Question: I am developing a GUI using R and GTK2 and created something as shown in the photo.
Here's the script:
'''
library(RGtk2)
rm(list=ls())
window.master <- gtkWindow("toplevel",show=FALSE)
window.master$setDefaultSize(1024,768)
window.master$set(title="Window Name")
forms.notebook <- gtkNotebook()
forms.notebook$setTabPos("top")
form1.notebook <- gtkNotebook()
form1.notebook$setTabPos("top")
form1.boxp1.y3 <- gtkVBox(FALSE,3)
form1.framep1y1 <- gtkFrame("AAA")
form1.boxp1y1.2y <- gtkVBox(FALSE,2)
form1.boxp1y1.y1.4x <- gtkHBox(FALSE,4)
form1.boxp1y1.y1.4x$packStart(gtkLabel("BBB"),FALSE,FALSE)
form1.boxp1y1.y1.4x$packStart(gtkEntry(),TRUE,TRUE)
form1.boxp1y1.y1.4x$packStart(gtkLabel("CCC"),FALSE,FALSE)
form1.boxp1y1.y1.4x$packStart(gtkEntry(),TRUE,TRUE)
form1.boxp1y1.y2.4x <- gtkHBox(FALSE,4)
form1.boxp1y1.y2.4x$packStart(gtkLabel("DDD"),FALSE,FALSE)
form1.boxp1y1.y2.4x$packStart(gtkEntry(),TRUE,TRUE)
form1.boxp1y1.y2.4x$packStart(gtkLabel("EEE"),FALSE,FALSE)
form1.boxp1y1.y2.4x$packStart(gtkEntry(),TRUE,TRUE)
form1.boxp1y1.2y$add(form1.boxp1y1.y1.4x)
form1.boxp1y1.2y$add(form1.boxp1y1.y2.4x)
form1.framep1y1$add(form1.boxp1y1.2y)
form1.framep1y2 <- gtkFrame("FFF")
form1.boxp1y2.2y <- gtkVBox(FALSE,2)
### 1nd row ###
form1.boxp1y1.y1.6x <- gtkHBox(FALSE,6)
form1.boxp1y1.y1.6x$packStart(gtkLabel("GGG"),FALSE,FALSE)
form1.boxp1y1.y1.6x$packStart(gtkEntry(),TRUE,TRUE)
form1.boxp1y1.y1.6x$packStart(gtkLabel("HHH"),FALSE,FALSE)
form1.boxp1y1.y1.6x$packStart(gtkEntry(),FALSE,FALSE)
form1.boxp1y1.y1.6x$packStart(gtkLabel("III"),FALSE,FALSE)
form1.boxp1y1.y1.6x$packStart(gtkEntry(),FALSE,FALSE)
### 2nd row ###
form1.boxp1y1.y2.4x <- gtkHBox(FALSE,4)
form1.boxp1y1.y2.4x$packStart(gtkLabel("JJJ"),FALSE,FALSE)
form1.boxp1y1.y2.4x$packStart(gtkEntry(),TRUE,TRUE)
form1.boxp1y1.y2.4x$packStart(gtkLabel("KKK"),FALSE,FALSE)
form1.boxp1y1.y2.4x$packStart(gtkEntry(),TRUE,TRUE)
### 3nd row ###
form1.boxp1y1.y3.4x <- gtkHBox(FALSE,4)
form1.boxp1y1.y3.4x$packStart(gtkLabel("LLL"),FALSE,FALSE)
form1.boxp1y1.y3.4x$packStart(gtkEntry(),TRUE,TRUE)
form1.boxp1y1.y3.4x$packStart(gtkLabel("MMM"),FALSE,FALSE)
form1.boxp1y1.y3.4x$packStart(gtkEntry(),TRUE,TRUE)
form1.boxp1y2.2y$add(form1.boxp1y1.y1.6x)
form1.boxp1y2.2y$add(form1.boxp1y1.y2.4x)
form1.boxp1y2.2y$add(form1.boxp1y1.y3.4x)
form1.framep1y2$add(form1.boxp1y2.2y)
form1.framep1y3 <- gtkFrame("NNN")
form1.boxp1y3.2y <- gtkVBox(FALSE,2)
### 1nd row ###
form1.boxp1y3.y1.6x <- gtkHBox(FALSE,6)
form1.boxp1y3.y1.6x$packStart(gtkLabel("OOO"),FALSE,FALSE)
form1.boxp1y3.y1.6x$packStart(gtkEntry(),TRUE,TRUE)
form1.boxp1y3.y1.6x$packStart(gtkLabel("PPP"),FALSE,FALSE)
form1.boxp1y3.y1.6x$packStart(gtkEntry(),FALSE,FALSE)
form1.boxp1y3.y1.6x$packStart(gtkLabel("QQQ"),FALSE,FALSE)
form1.boxp1y3.y1.6x$packStart(gtkEntry(),FALSE,FALSE)
### 2nd row ###
form1.boxp1y3.y2.2x <- gtkHBox(FALSE,2)
form1.boxp1y3.y2.2x$packStart(gtkCheckButton("RRR"),TRUE,TRUE)
form1.boxp1y3.y2.2x$packStart(gtkCheckButton("SSS"),TRUE,TRUE)
form1.boxp1y3.2y$add(form1.boxp1y3.y1.6x)
form1.boxp1y3.2y$add(form1.boxp1y3.y2.2x)
form1.framep1y3$add(form1.boxp1y3.2y)
form1.boxp1.y3$packStart(form1.framep1y1,FALSE,FALSE)
form1.boxp1.y3$packStart(form1.framep1y2,FALSE,FALSE)
form1.boxp1.y3$packStart(form1.framep1y3,FALSE,FALSE)
form1.boxp2.ud <- gtkVBox(FALSE,2)
form1.framep2f1 <- gtkFrame("TTT")
form1.framep2f2 <- gtkFrame("UUU")
form1.boxp2.ud$add(form1.framep2f1)
form1.boxp2.ud$add(form1.framep2f2)
form1.boxp3.ud <- gtkVBox(FALSE,1)
form1.framep3f1 <- gtkFrame("VVV")
form1.boxp3.ud$add(form1.framep3f1)
form1.boxp4.ud <- gtkVBox(FALSE,1)
form1.framep4f1 <- gtkFrame("WWW")
form1.boxp4.ud$add(form1.framep4f1)
form1.boxp5.ud <- gtkVBox(FALSE,1)
form1.framep5f1 <- gtkFrame("XXX")
form1.boxp5.ud$add(form1.framep5f1)
form1.notebook$add(form1.boxp1.y3)
form1.notebook$add(form1.boxp2.ud)
form1.notebook$add(form1.boxp3.ud)
form1.notebook$add(form1.boxp4.ud)
form1.notebook$add(form1.boxp5.ud)
forms.notebook$add(form1.notebook)
window.master$add(forms.notebook)
window.master$show()
'''
I have a few questions:
1. How to change the tab name? (I can't use Page1,Page2,Page3 everywhere)
2. How to add spacer between each row/frame?
3. I want to display information from the dataframe into the gtkEntry field, I think I need to give label of the gtkEntry field, how can I do that?
Thanks.

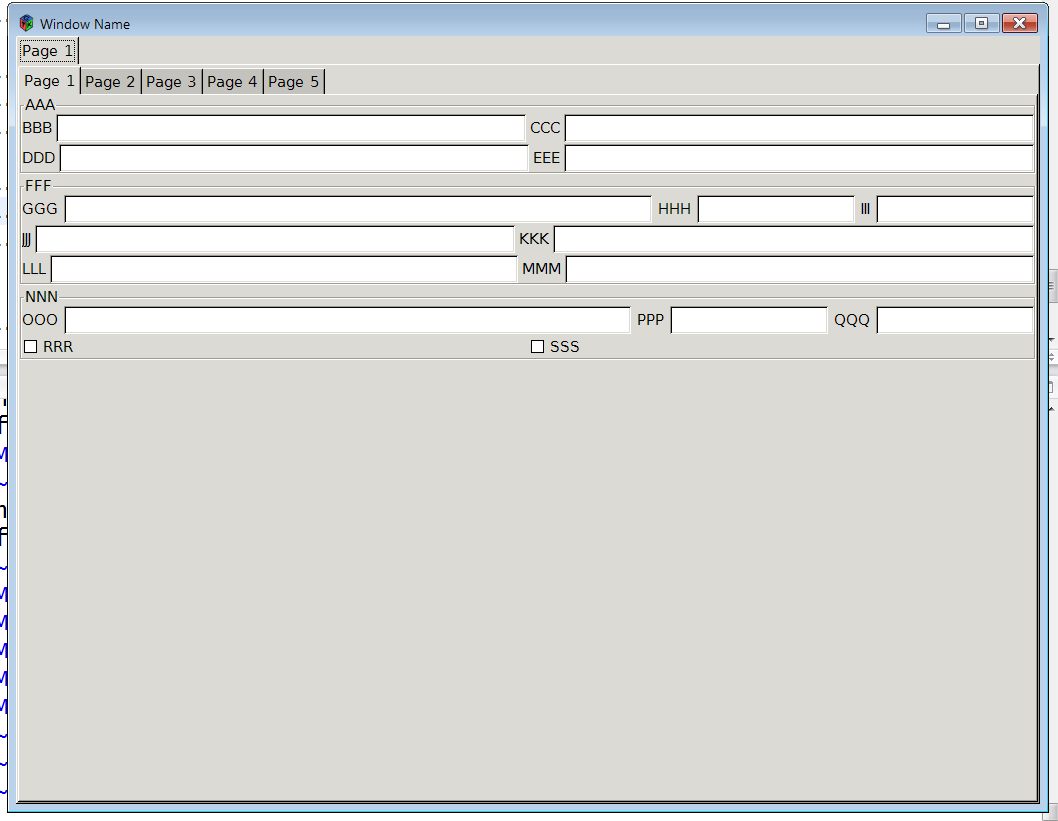
Answer: A few answers:
- Instead of 'form1.notebook$add(form1.boxp1.y3)' use 'form1$appendPage()' with the 'tab.label' option. See '?gtkNotebookAppendPage'- For a layout like this you should be using 'gtkTable'. For 'gtkVBox' you can use 'setSpacing' ('?gtkBoxSetSpacing' and/or 'padding' when packing.-
Not sure what you want to do here. I'm guessing you want to a) name your 'gtkEntry' objects and then set their text. If you coordinate your names with your data frame this can be done quickly. For example, using a list to store the entries along the lines of (from your BBB label):
'''
l <- list()
form1.boxp1y1.y1.4x$packStart(l$BBB <- gtkEntry(),TRUE,TRUE) ## BBB from your label
'''
etc.
Then supposing your data frame has a column BBB (along with others) you can do something like
'''
sapply(names(l), function(i) l[[i]]$setText(your_dataframe[1,i]))
'''
Or if you don't like so many ['s you could use:
'''
mapply(gtkEntrySetText(l, your_dataframe[1, names(l)])
'''